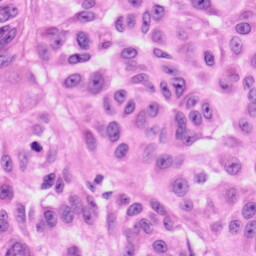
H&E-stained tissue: Skin